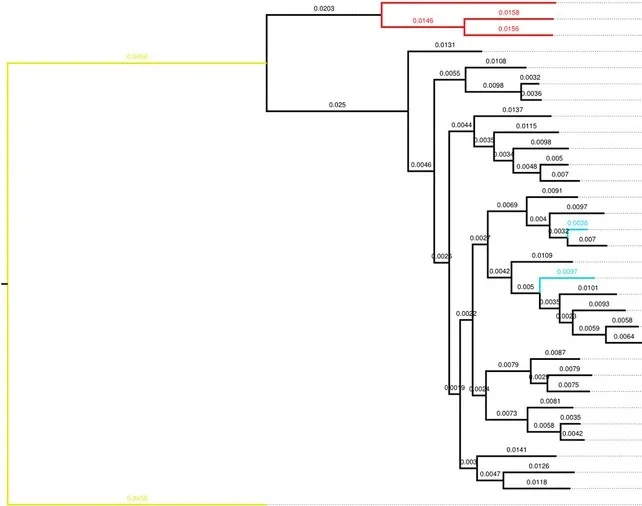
Phylogenetic tree indicating the position of N. lactamica Y92-1009 amongst other pathogenic and commensal Neisseria. This tree was constructed based on a core genome comparison of a collection of 32 Neisseria assemblies generated using the genome comparator tool available on pubmlst. org/neisseria. The reconstructed evolutionary relationships among N. meningitidis (Red, n = 2), N. gonnorhoeae (Red, n = 1), N. cinerea (Yellow, n = 1) and N. lactamica (Black, n = 27) are shown. The genome sequenced here, N. lactamica Y92-1009 is outlined in cyan (Nla_PacBio|ST_3493). This analysis included the sequenced genome and the best representative assembly for every identified sequence type (ST) of this species. The tree was generated using FastTree v.2 and edited using Figtree v.1.4.3. The tree is drawn to scale, with branch length units being expressed as an overall proportion of divergence based on the comparison of 1629 genes.
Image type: chart (chart)